Current action and preconditions to check: trajectory_clear

Your task: For each precondition in the list above, predict whether it will hold at this action.

Consider the current scene as observed from the mobile robot's camera, and analyze the predicted future states of all dynamic agents (e.g., people, animals, vehicles, or any moving entities) within the NEXT SECOND.

IMPORTANT: Only answer "very likely" if you are absolutely certain—based on strong, clear evidence—that a dynamic agent will violate the precondition in the predicted future state. Do NOT answer "very likely" for unlikely, ambiguous, or low-probability risks.

Ask yourself for each precondition: Is there a high probability, with clear and convincing evidence, that the predicted future states of any dynamic agent will interfere with the predicted future state of the currently executing action within the NEXT SECOND, causing that precondition to fail?

Assess the risk level based on these predictions. Use "likely" or "very likely" if motions create a clear risk of interference.

Use "neutral" or "improbable" if agents are nearby but their predicted paths are clearly diverging or non-conflicting.

Failure Risk Categories: "very improbable", "improbable", "neutral", "likely", "very likely"

Answer Format: Output ONLY the probability_of_failure value from these categories: "very improbable", "improbable", "neutral", "likely", "very likely"

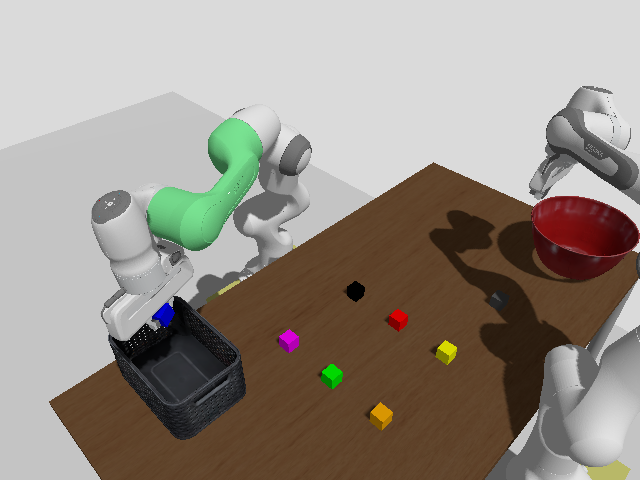

Answer: very improbable